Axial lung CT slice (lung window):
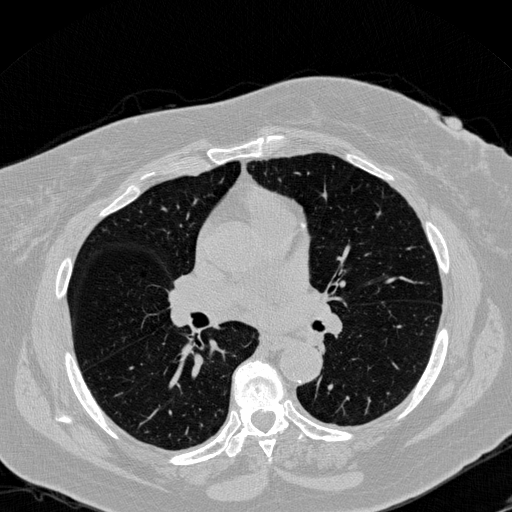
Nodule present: no